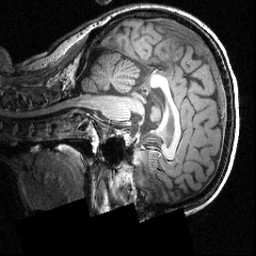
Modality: T1w
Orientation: sagittal
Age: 26
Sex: female
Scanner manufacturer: siemens
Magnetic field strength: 3.951 T
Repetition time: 1.5 s
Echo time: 0.00335 s